Question: I'm trying to have a <URL>,
such that it will be shown an 'ImageView' which is set as follow:
'''
<ImageView
android:layout_width="fill_parent"
android:layout_height="0px"
android:layout_weight="8"
android:scaleType="center"
android:id="@+id/imageView"
android:layout_alignParentTop="true"
android:layout_alignParentLeft="true"
android:layout_alignParentStart="true"
android:elevation="0dp"
/>
'''
Illustration (blue area is an 'ImageView'):

so, it is transparent, but it pushes the 'ImageView' down, instead of being on top of it.
I also tried using <URL>, but it didn't help.
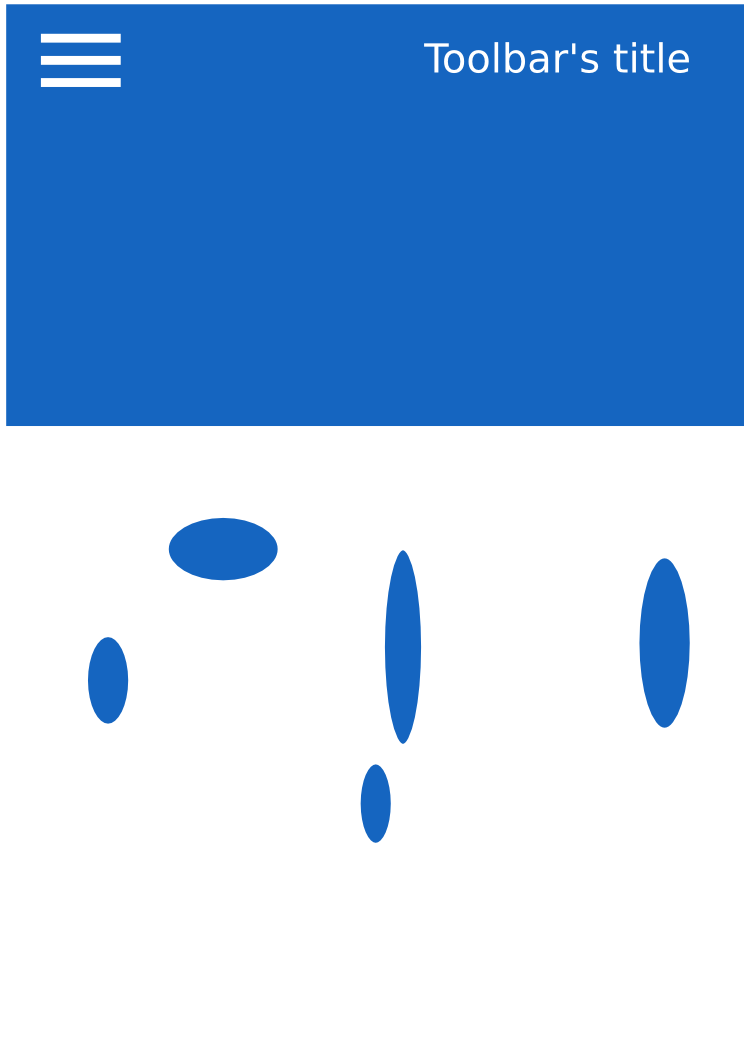
Answer: Use frame layout
'''
<FrameLayout xmlns:android="http://schemas.android.com/apk/res/android"
android:layout_width="fill_parent"
android:layout_height="fill_parent">
// Your imageview
<ImageView
android:layout_width="wrap_content"
android:layout_height="wrap_content"/>
//your toolbar
</FrameLayout>
'''
This should help